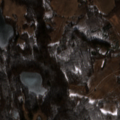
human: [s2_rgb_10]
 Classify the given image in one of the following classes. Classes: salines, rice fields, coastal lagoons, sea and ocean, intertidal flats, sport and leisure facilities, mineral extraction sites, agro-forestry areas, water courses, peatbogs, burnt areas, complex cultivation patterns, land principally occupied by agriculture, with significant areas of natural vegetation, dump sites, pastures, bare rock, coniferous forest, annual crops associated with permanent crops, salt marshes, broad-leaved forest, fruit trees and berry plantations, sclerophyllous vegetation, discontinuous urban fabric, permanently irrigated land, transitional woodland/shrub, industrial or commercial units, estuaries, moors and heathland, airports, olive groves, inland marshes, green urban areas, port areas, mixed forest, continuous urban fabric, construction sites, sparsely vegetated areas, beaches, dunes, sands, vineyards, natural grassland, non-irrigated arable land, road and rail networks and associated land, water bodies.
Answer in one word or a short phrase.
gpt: complex cultivation patterns, land principally occupied by agriculture, with significant areas of natural vegetation, broad-leaved forest